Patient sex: F
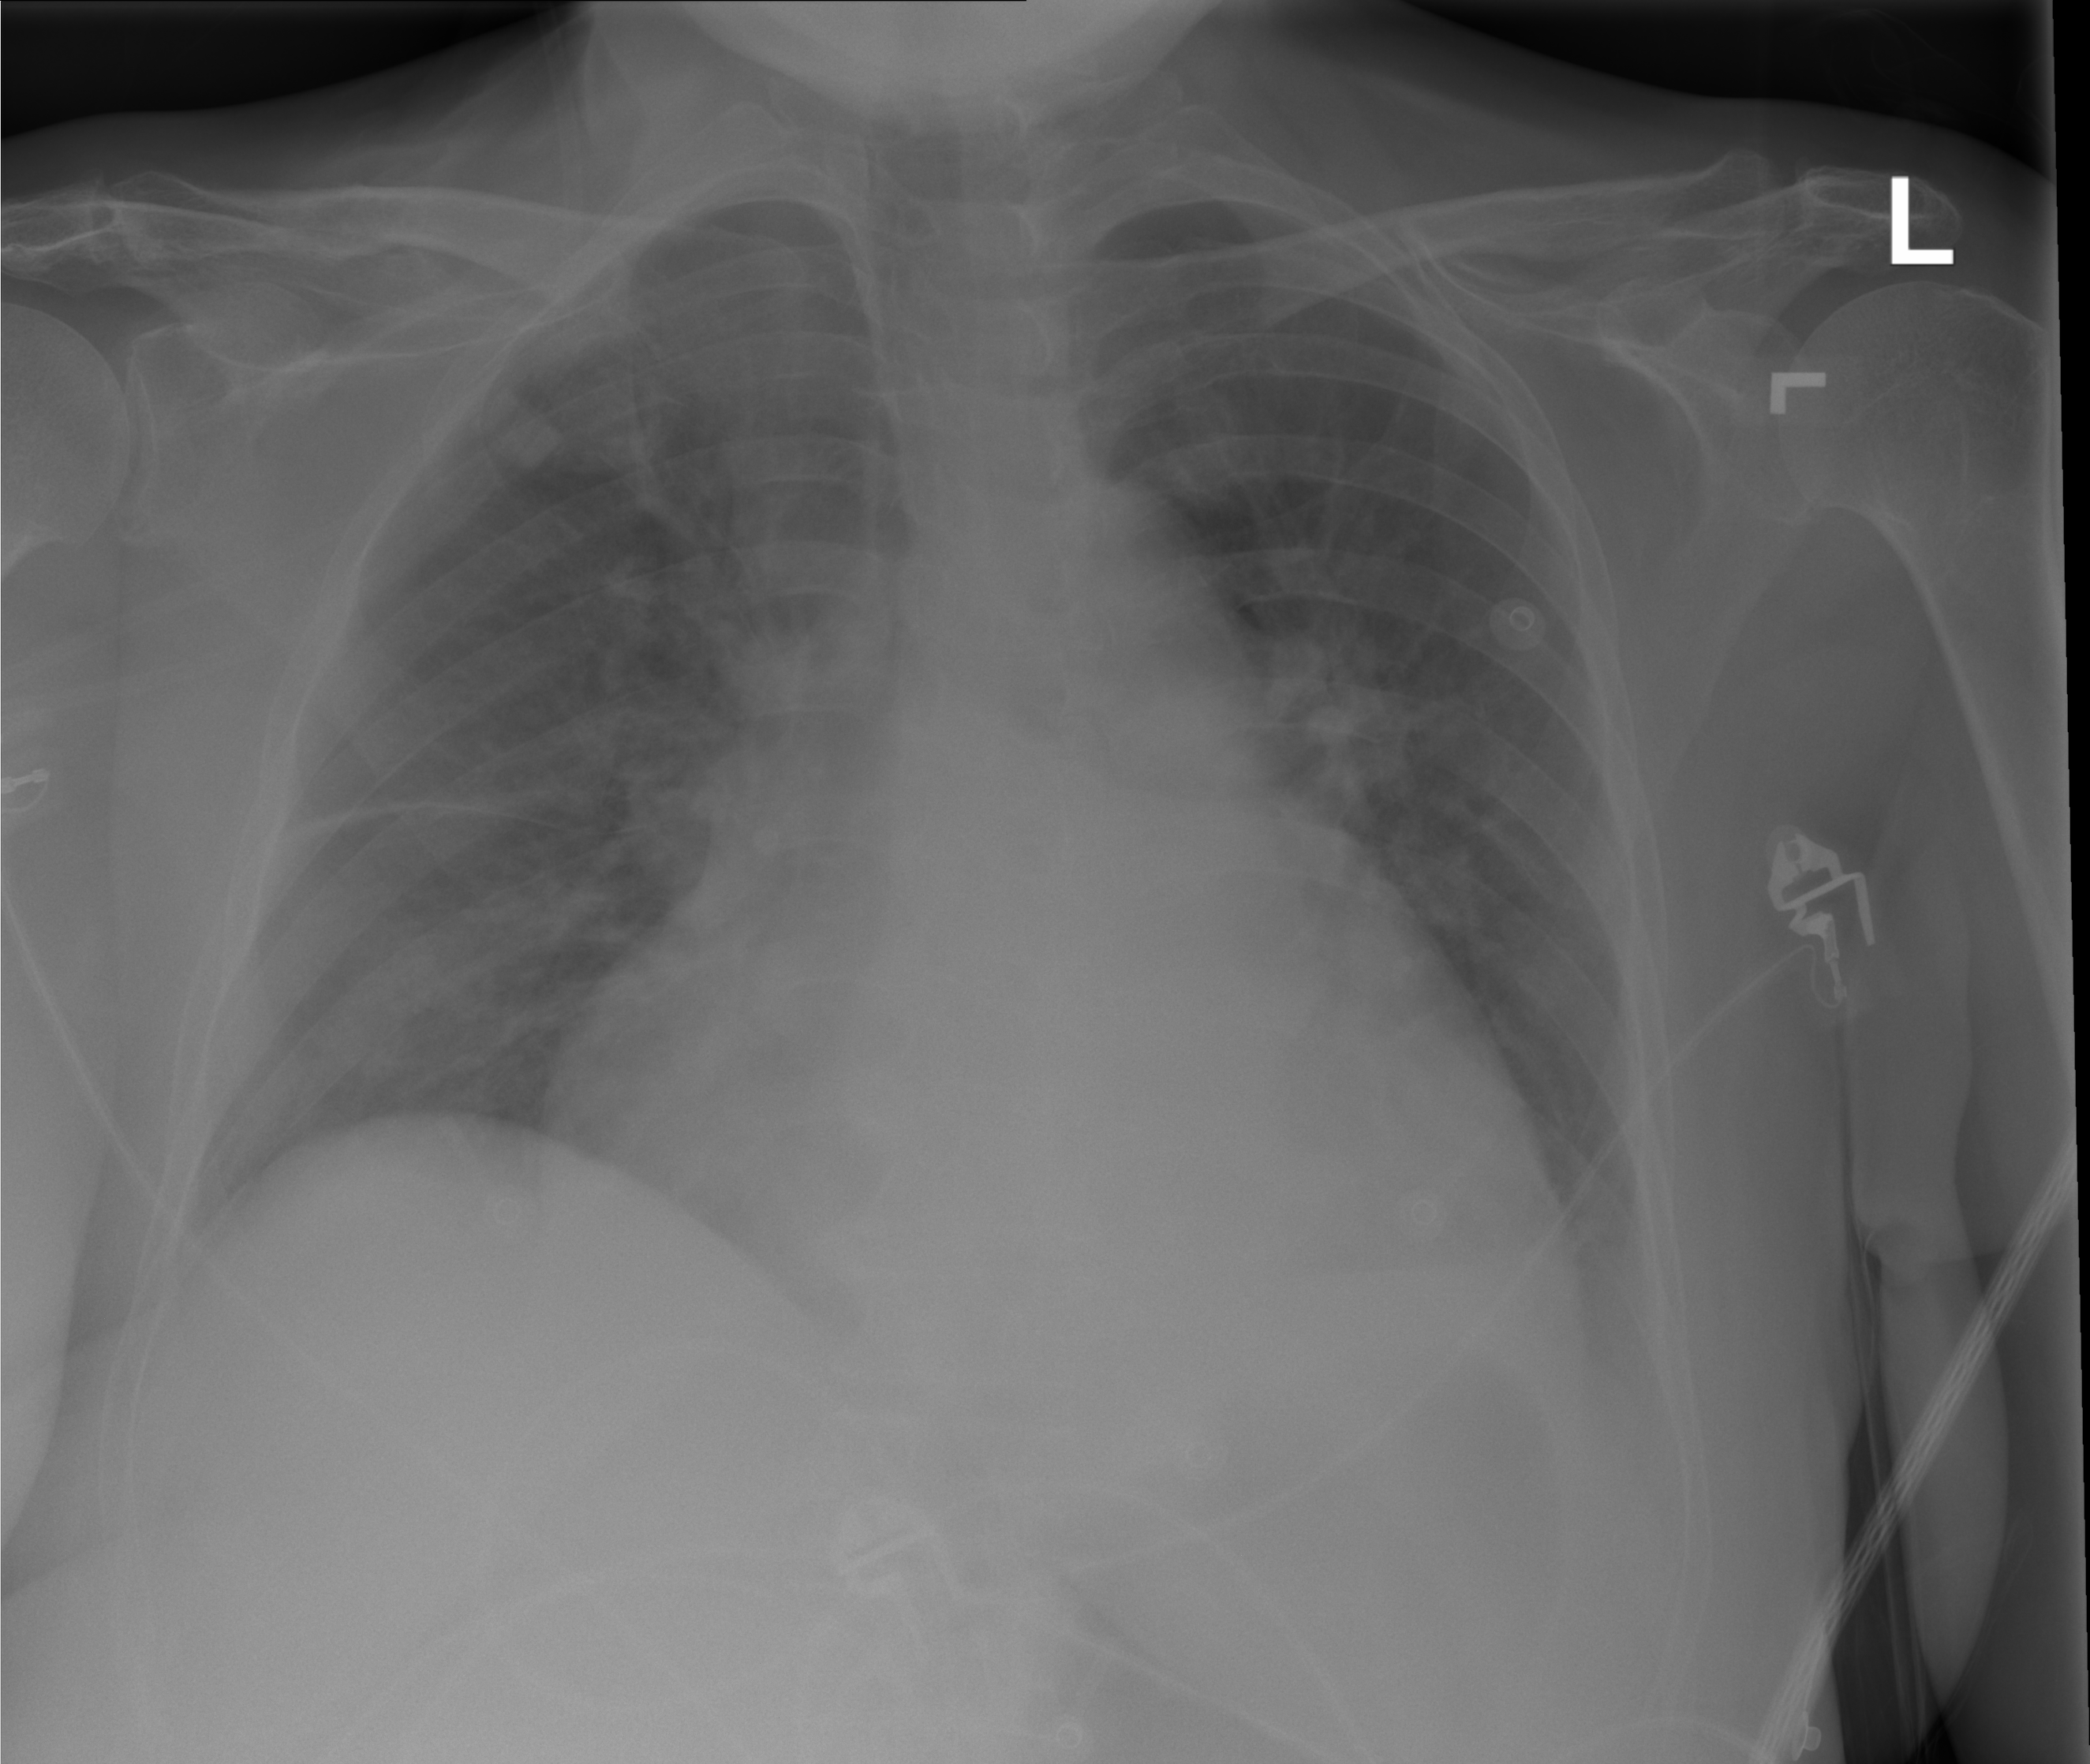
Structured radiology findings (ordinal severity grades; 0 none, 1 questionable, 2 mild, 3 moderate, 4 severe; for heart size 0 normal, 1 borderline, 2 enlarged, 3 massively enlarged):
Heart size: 3
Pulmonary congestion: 2
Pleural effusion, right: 0
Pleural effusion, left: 1
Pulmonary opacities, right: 0
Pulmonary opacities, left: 0
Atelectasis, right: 0
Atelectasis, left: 1